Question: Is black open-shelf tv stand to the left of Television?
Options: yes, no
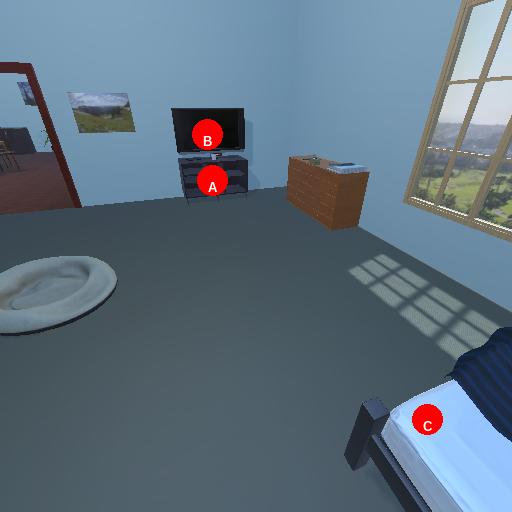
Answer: yes